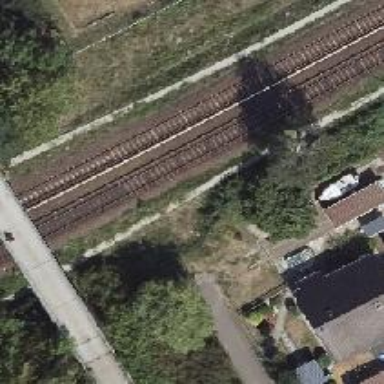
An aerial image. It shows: Rail line with bottom electrification.